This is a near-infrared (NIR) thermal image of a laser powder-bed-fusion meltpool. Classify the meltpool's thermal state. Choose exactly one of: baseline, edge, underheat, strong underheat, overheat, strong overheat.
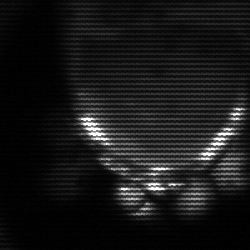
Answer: edge